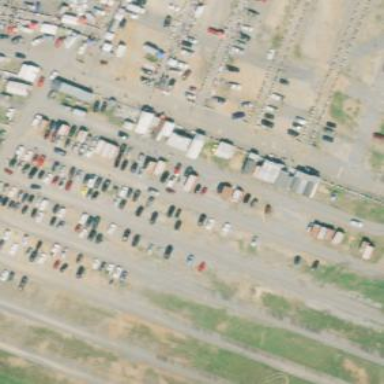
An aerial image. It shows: Marketplace.